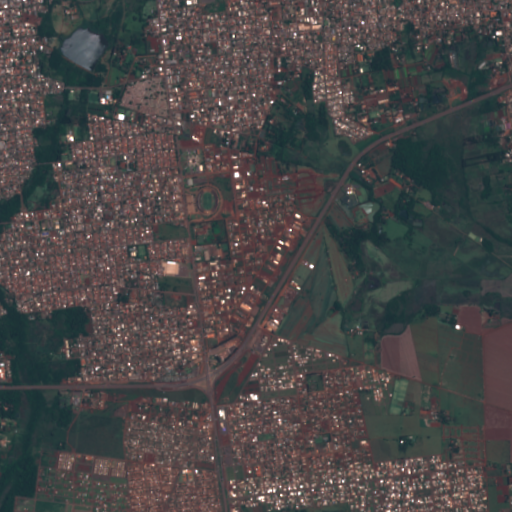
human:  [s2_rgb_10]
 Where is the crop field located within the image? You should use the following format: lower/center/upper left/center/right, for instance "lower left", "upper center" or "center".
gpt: The crop field is located in the upper right of the image.
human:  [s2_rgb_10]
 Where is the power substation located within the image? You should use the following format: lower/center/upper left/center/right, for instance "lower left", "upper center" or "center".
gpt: The power substation is located in the lower left of the image.
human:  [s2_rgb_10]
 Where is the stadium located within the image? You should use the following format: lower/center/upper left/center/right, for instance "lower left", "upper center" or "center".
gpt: The stadium is located in the center of the image.
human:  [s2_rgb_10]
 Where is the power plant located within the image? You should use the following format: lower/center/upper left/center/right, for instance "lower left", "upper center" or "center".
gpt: There is no power plant in the image.